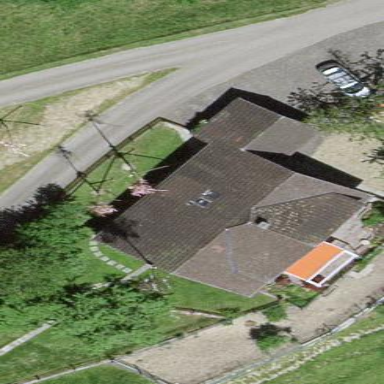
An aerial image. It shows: Residential building.